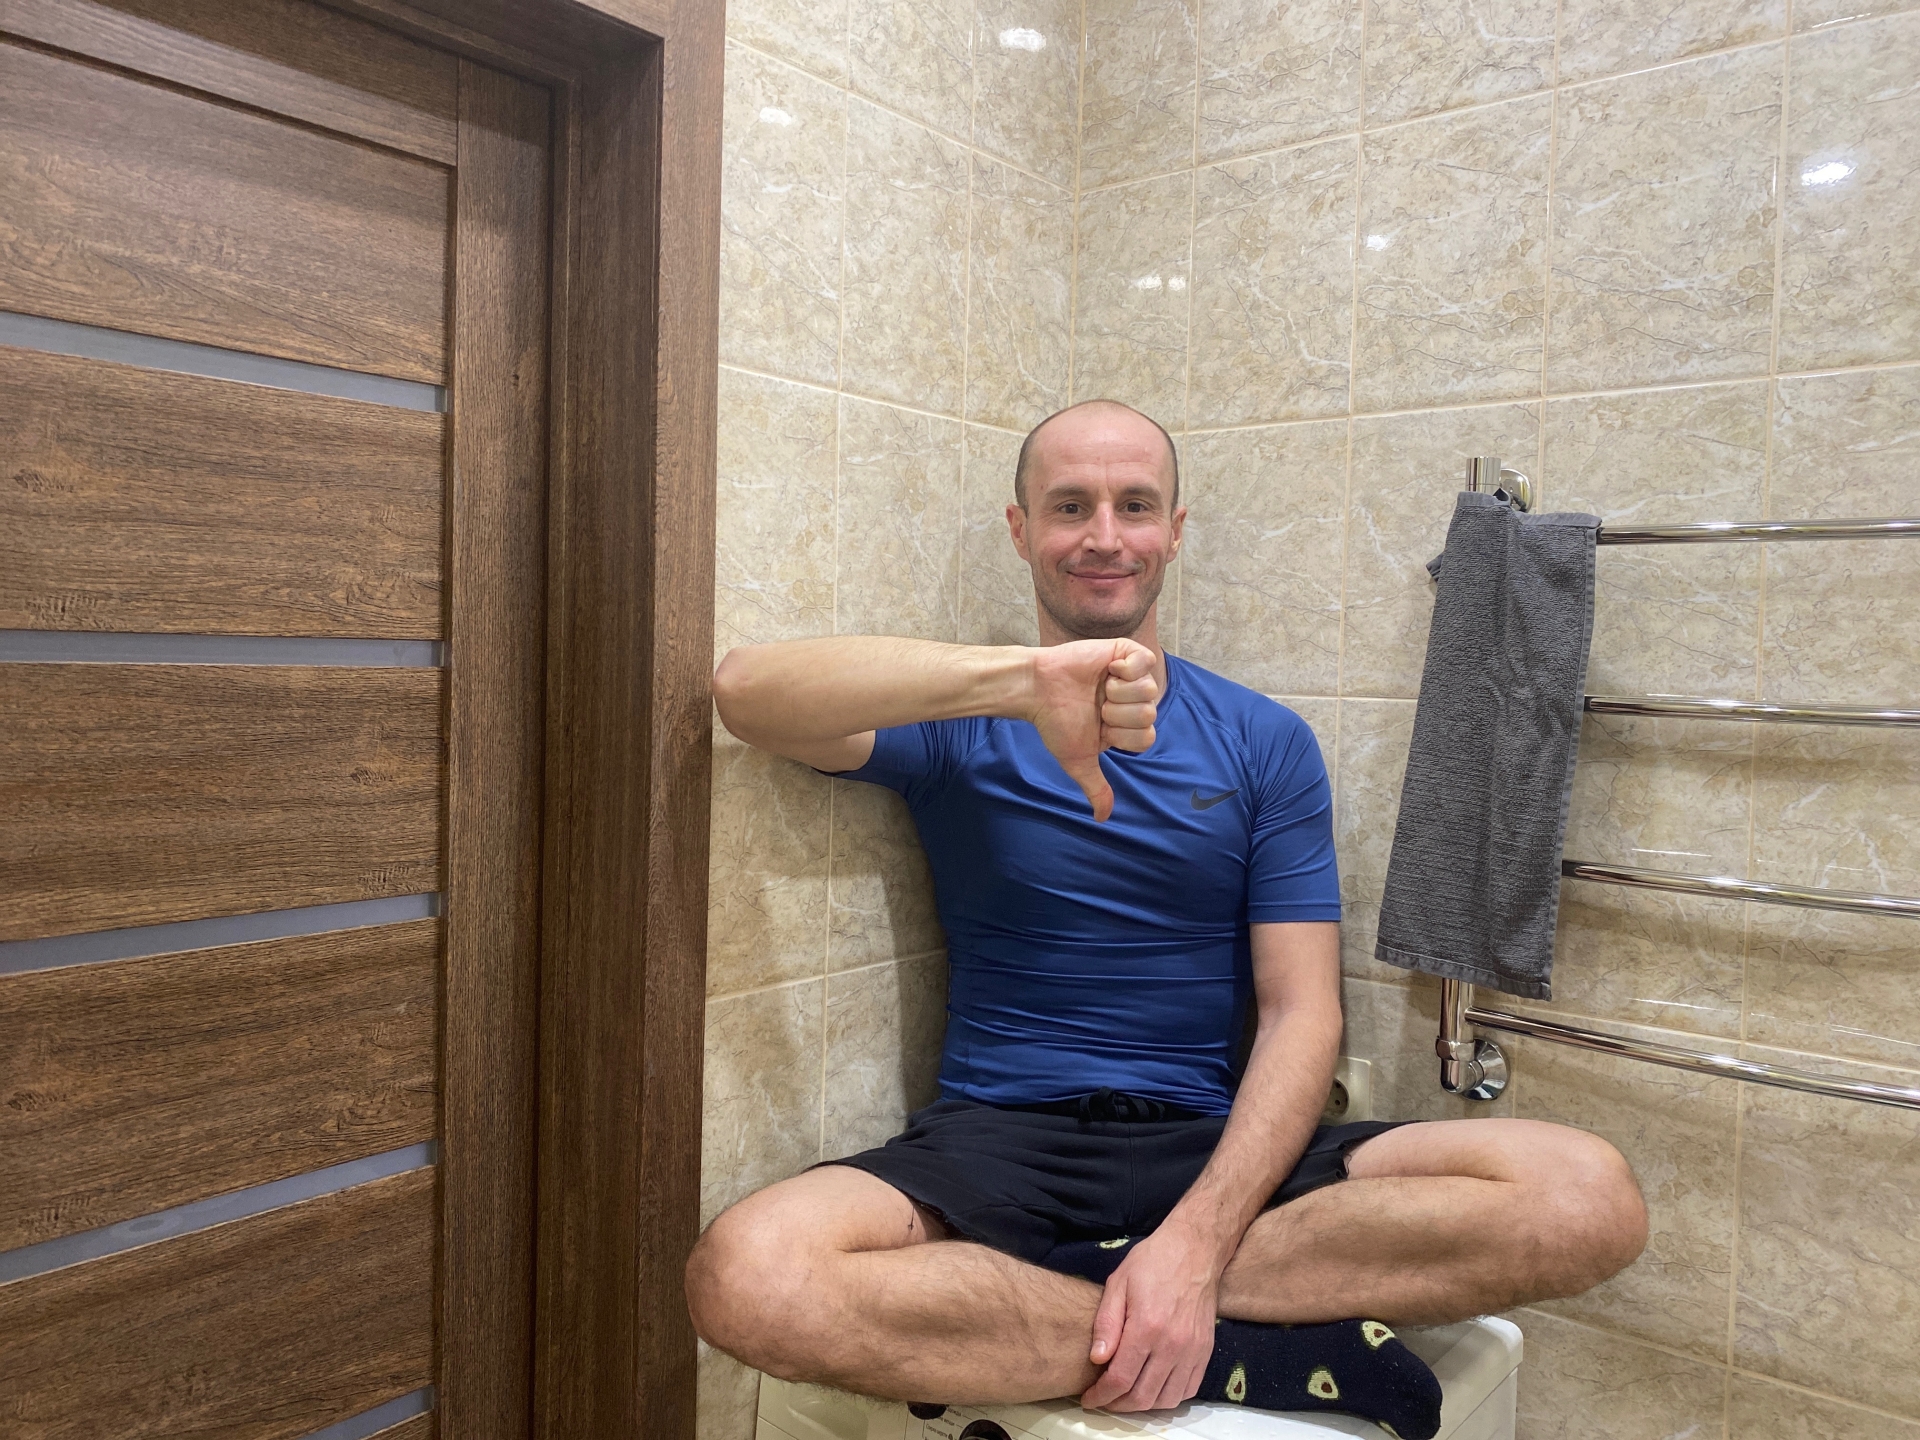
Label: clear